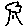
Label: tree